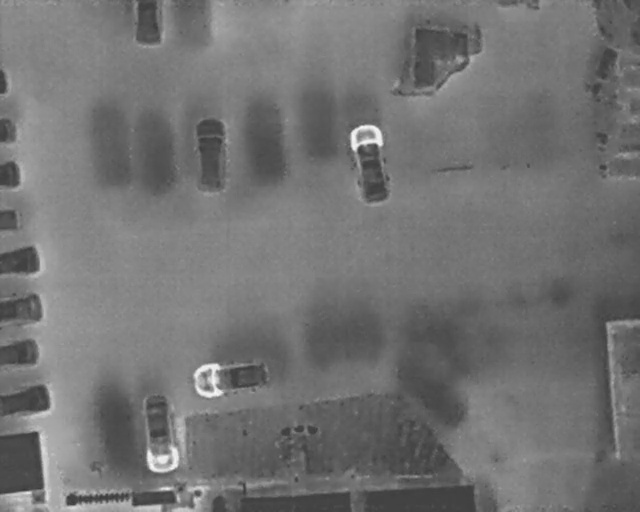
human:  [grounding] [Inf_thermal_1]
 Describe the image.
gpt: In the satellite image, there is  <ref>2 medium car </ref> <box>[[51, 28, 64, 35, 170], [27, 27, 38, 33, 178]]</box> located at center,  <ref>1 medium car </ref> <box>[[19, 1, 26, 7, 2]]</box> located at top left,  <ref>2 small car </ref> <box>[[-1, 14, 2, 16, 2], [0, 23, 3, 26, 2]]</box> located at top left,  <ref>1 small car </ref> <box>[[0, 32, 4, 35, 2]]</box> located at left,  <ref>3 medium car </ref> <box>[[0, 46, 5, 54, 2], [0, 56, 6, 64, 2], [0, 64, 5, 72, 2]]</box> located at left,  <ref>2 medium car </ref> <box>[[1, 73, 6, 83, 2], [18, 80, 31, 87, 175]]</box> located at bottom left,  <ref>1 medium car </ref> <box>[[33, 66, 39, 81, 174]]</box> located at bottom.